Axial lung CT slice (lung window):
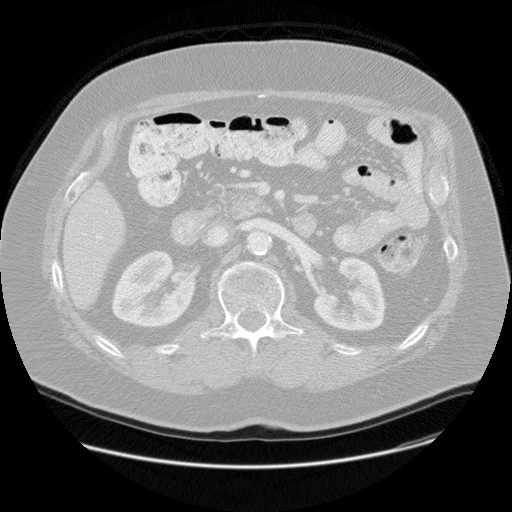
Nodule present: no